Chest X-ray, AP view. Patient: 60 years old, sex M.
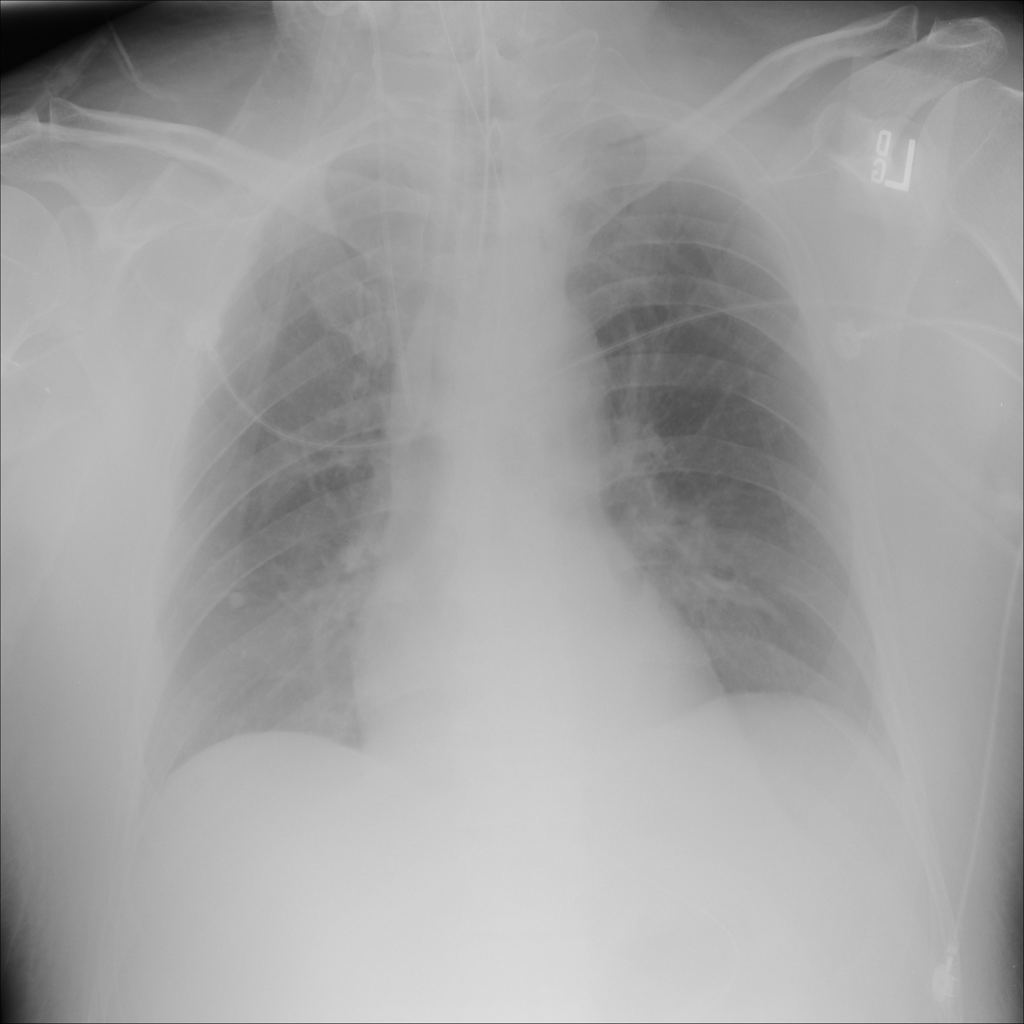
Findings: No Finding